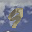
Label: 9